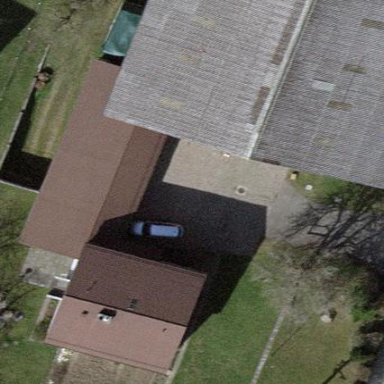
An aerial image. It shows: Farm building.